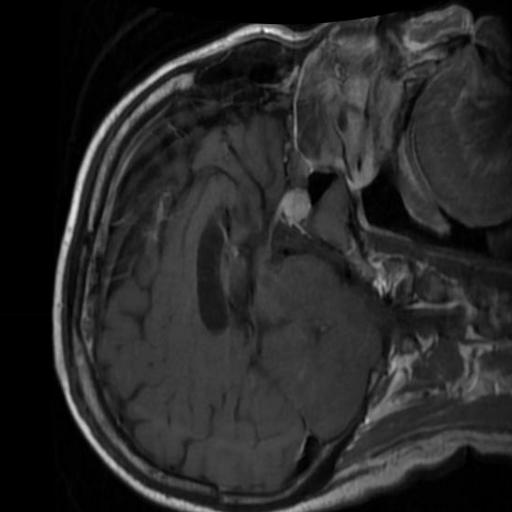
Label: brain_tumor